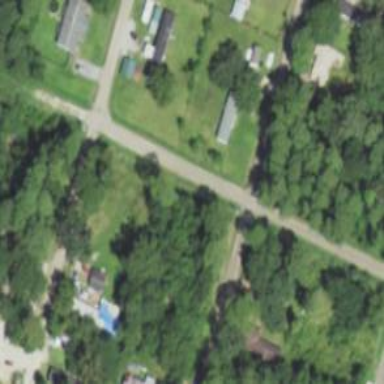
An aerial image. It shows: Residential road.